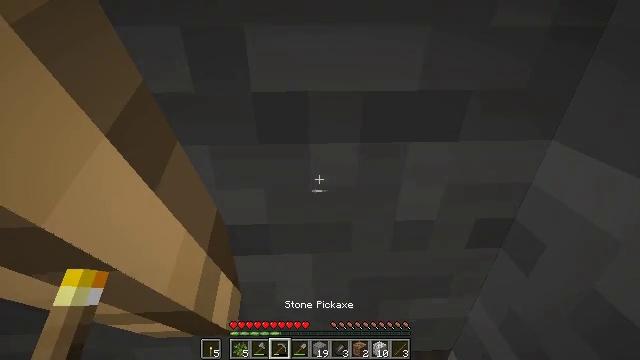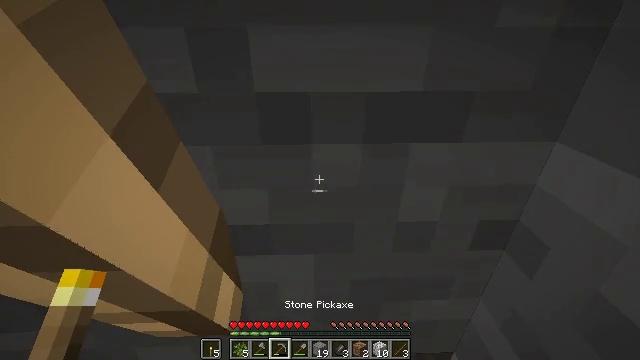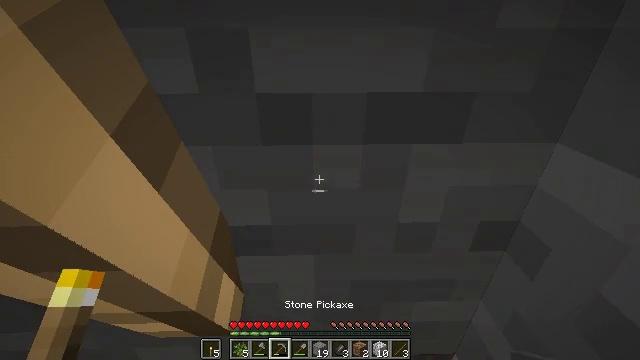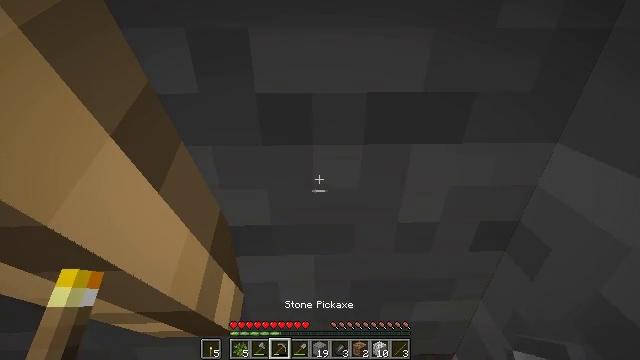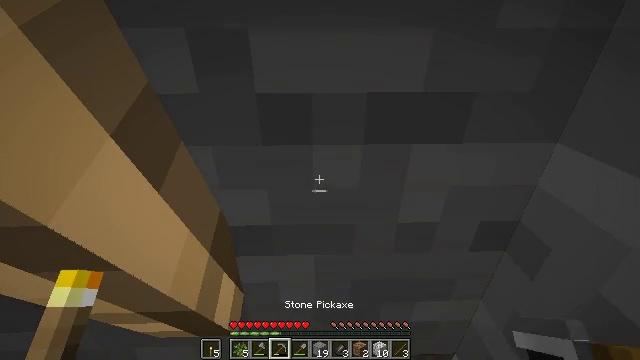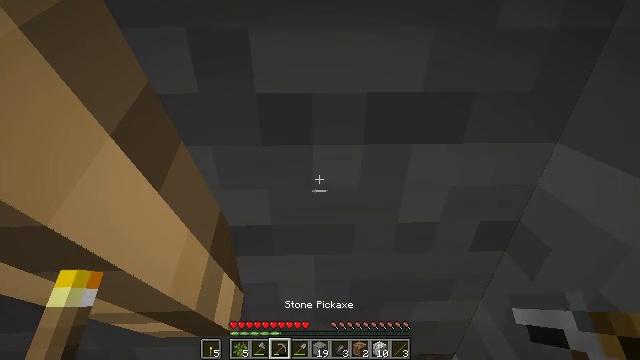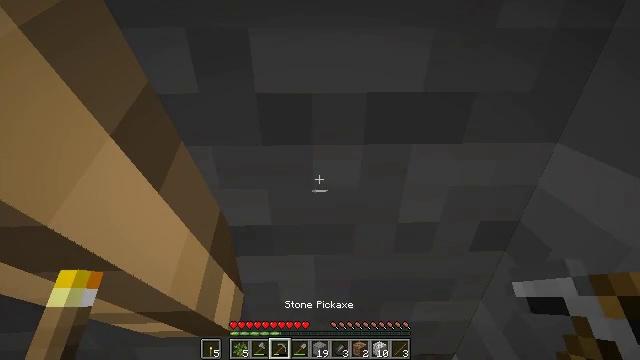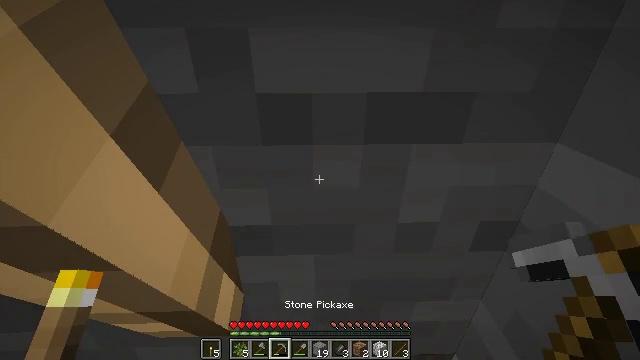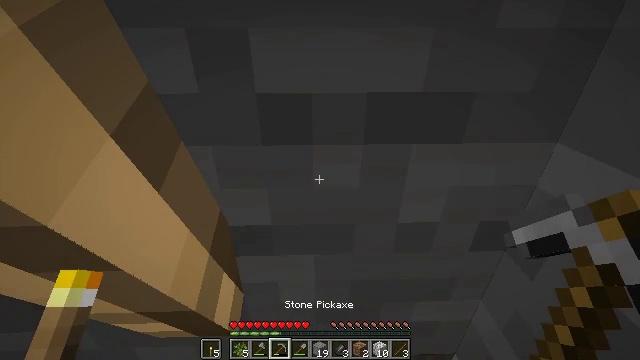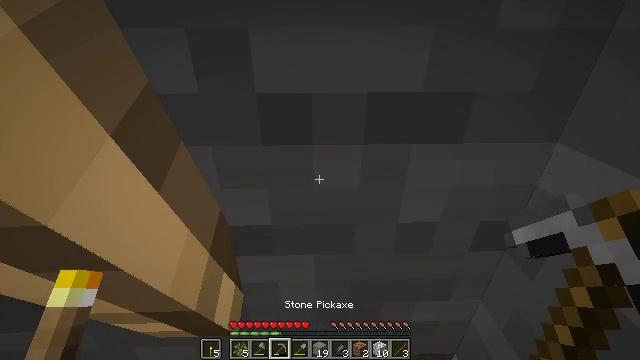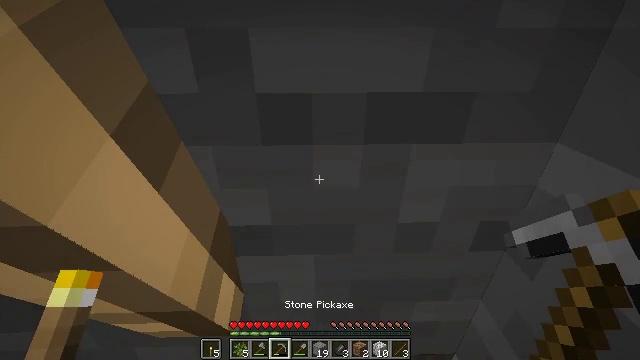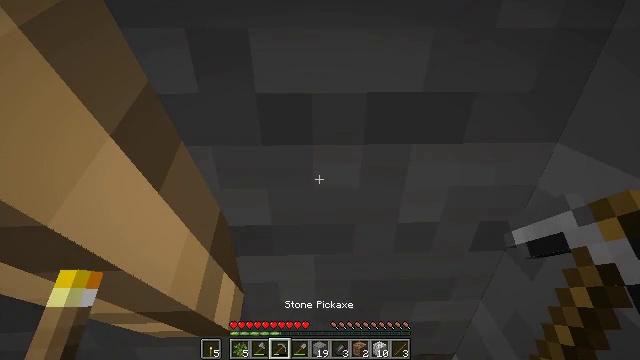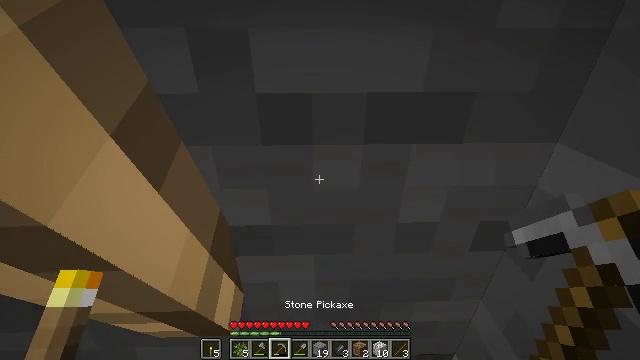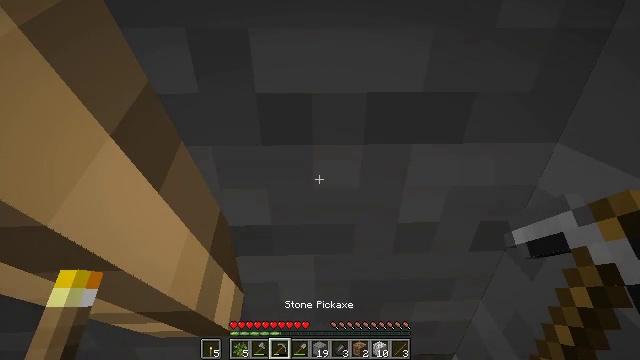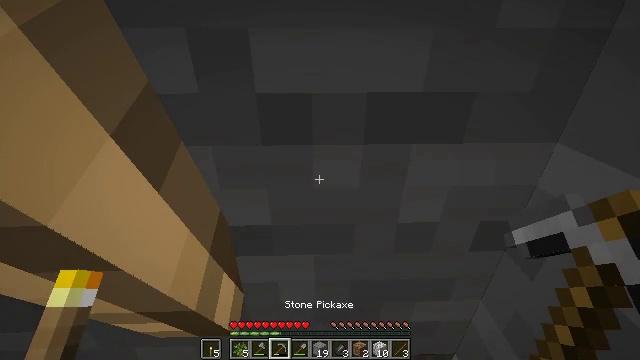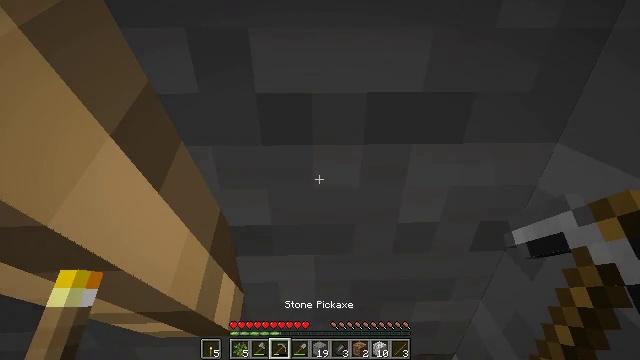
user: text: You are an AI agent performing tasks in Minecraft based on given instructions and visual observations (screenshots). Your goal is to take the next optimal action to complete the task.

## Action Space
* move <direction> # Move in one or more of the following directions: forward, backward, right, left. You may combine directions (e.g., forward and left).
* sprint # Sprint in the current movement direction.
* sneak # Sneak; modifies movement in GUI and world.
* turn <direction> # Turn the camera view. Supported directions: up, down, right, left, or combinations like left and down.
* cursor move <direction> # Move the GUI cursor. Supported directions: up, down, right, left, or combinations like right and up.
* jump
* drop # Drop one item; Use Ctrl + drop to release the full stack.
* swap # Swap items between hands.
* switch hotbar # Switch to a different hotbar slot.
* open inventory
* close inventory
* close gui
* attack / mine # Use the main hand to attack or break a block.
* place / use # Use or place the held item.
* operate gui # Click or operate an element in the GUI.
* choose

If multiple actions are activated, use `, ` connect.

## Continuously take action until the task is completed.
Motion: motion action
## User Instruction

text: Mine stone underground.
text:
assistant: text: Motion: no_op
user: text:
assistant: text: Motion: switch to hotbar 3
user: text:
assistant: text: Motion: switch to hotbar 3
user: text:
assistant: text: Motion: switch to hotbar 3
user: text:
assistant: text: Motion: switch to hotbar 3
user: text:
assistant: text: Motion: switch to hotbar 3
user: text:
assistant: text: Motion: no_op
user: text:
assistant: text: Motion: no_op
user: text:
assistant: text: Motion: no_op
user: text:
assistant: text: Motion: no_op
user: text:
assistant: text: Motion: no_op
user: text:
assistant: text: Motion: no_op
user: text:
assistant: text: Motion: no_op
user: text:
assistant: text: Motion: no_op
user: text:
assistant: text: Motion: no_op
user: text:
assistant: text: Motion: no_op
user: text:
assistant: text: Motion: no_op
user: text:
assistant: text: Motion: no_op
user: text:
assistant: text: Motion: no_op
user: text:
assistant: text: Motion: no_op
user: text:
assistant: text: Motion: no_op
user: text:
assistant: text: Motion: turn right
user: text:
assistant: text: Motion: turn right and up
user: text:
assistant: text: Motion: turn right
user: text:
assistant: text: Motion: turn right
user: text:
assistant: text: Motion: attack / mine
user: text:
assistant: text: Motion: attack / mine
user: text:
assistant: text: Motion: attack / mine
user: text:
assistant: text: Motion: attack / mine
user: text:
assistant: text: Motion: attack / mine